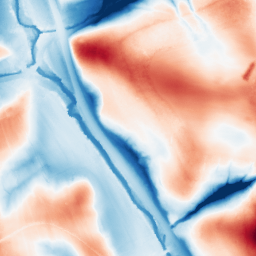
Category: edge_preserving
Decomposition family: guided
Decomposition parameters: radius: 32
eps: 0.01
Upsampling method: lanczos
Upsampling parameters: scale: 4
Upsampling scale: 4